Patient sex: M
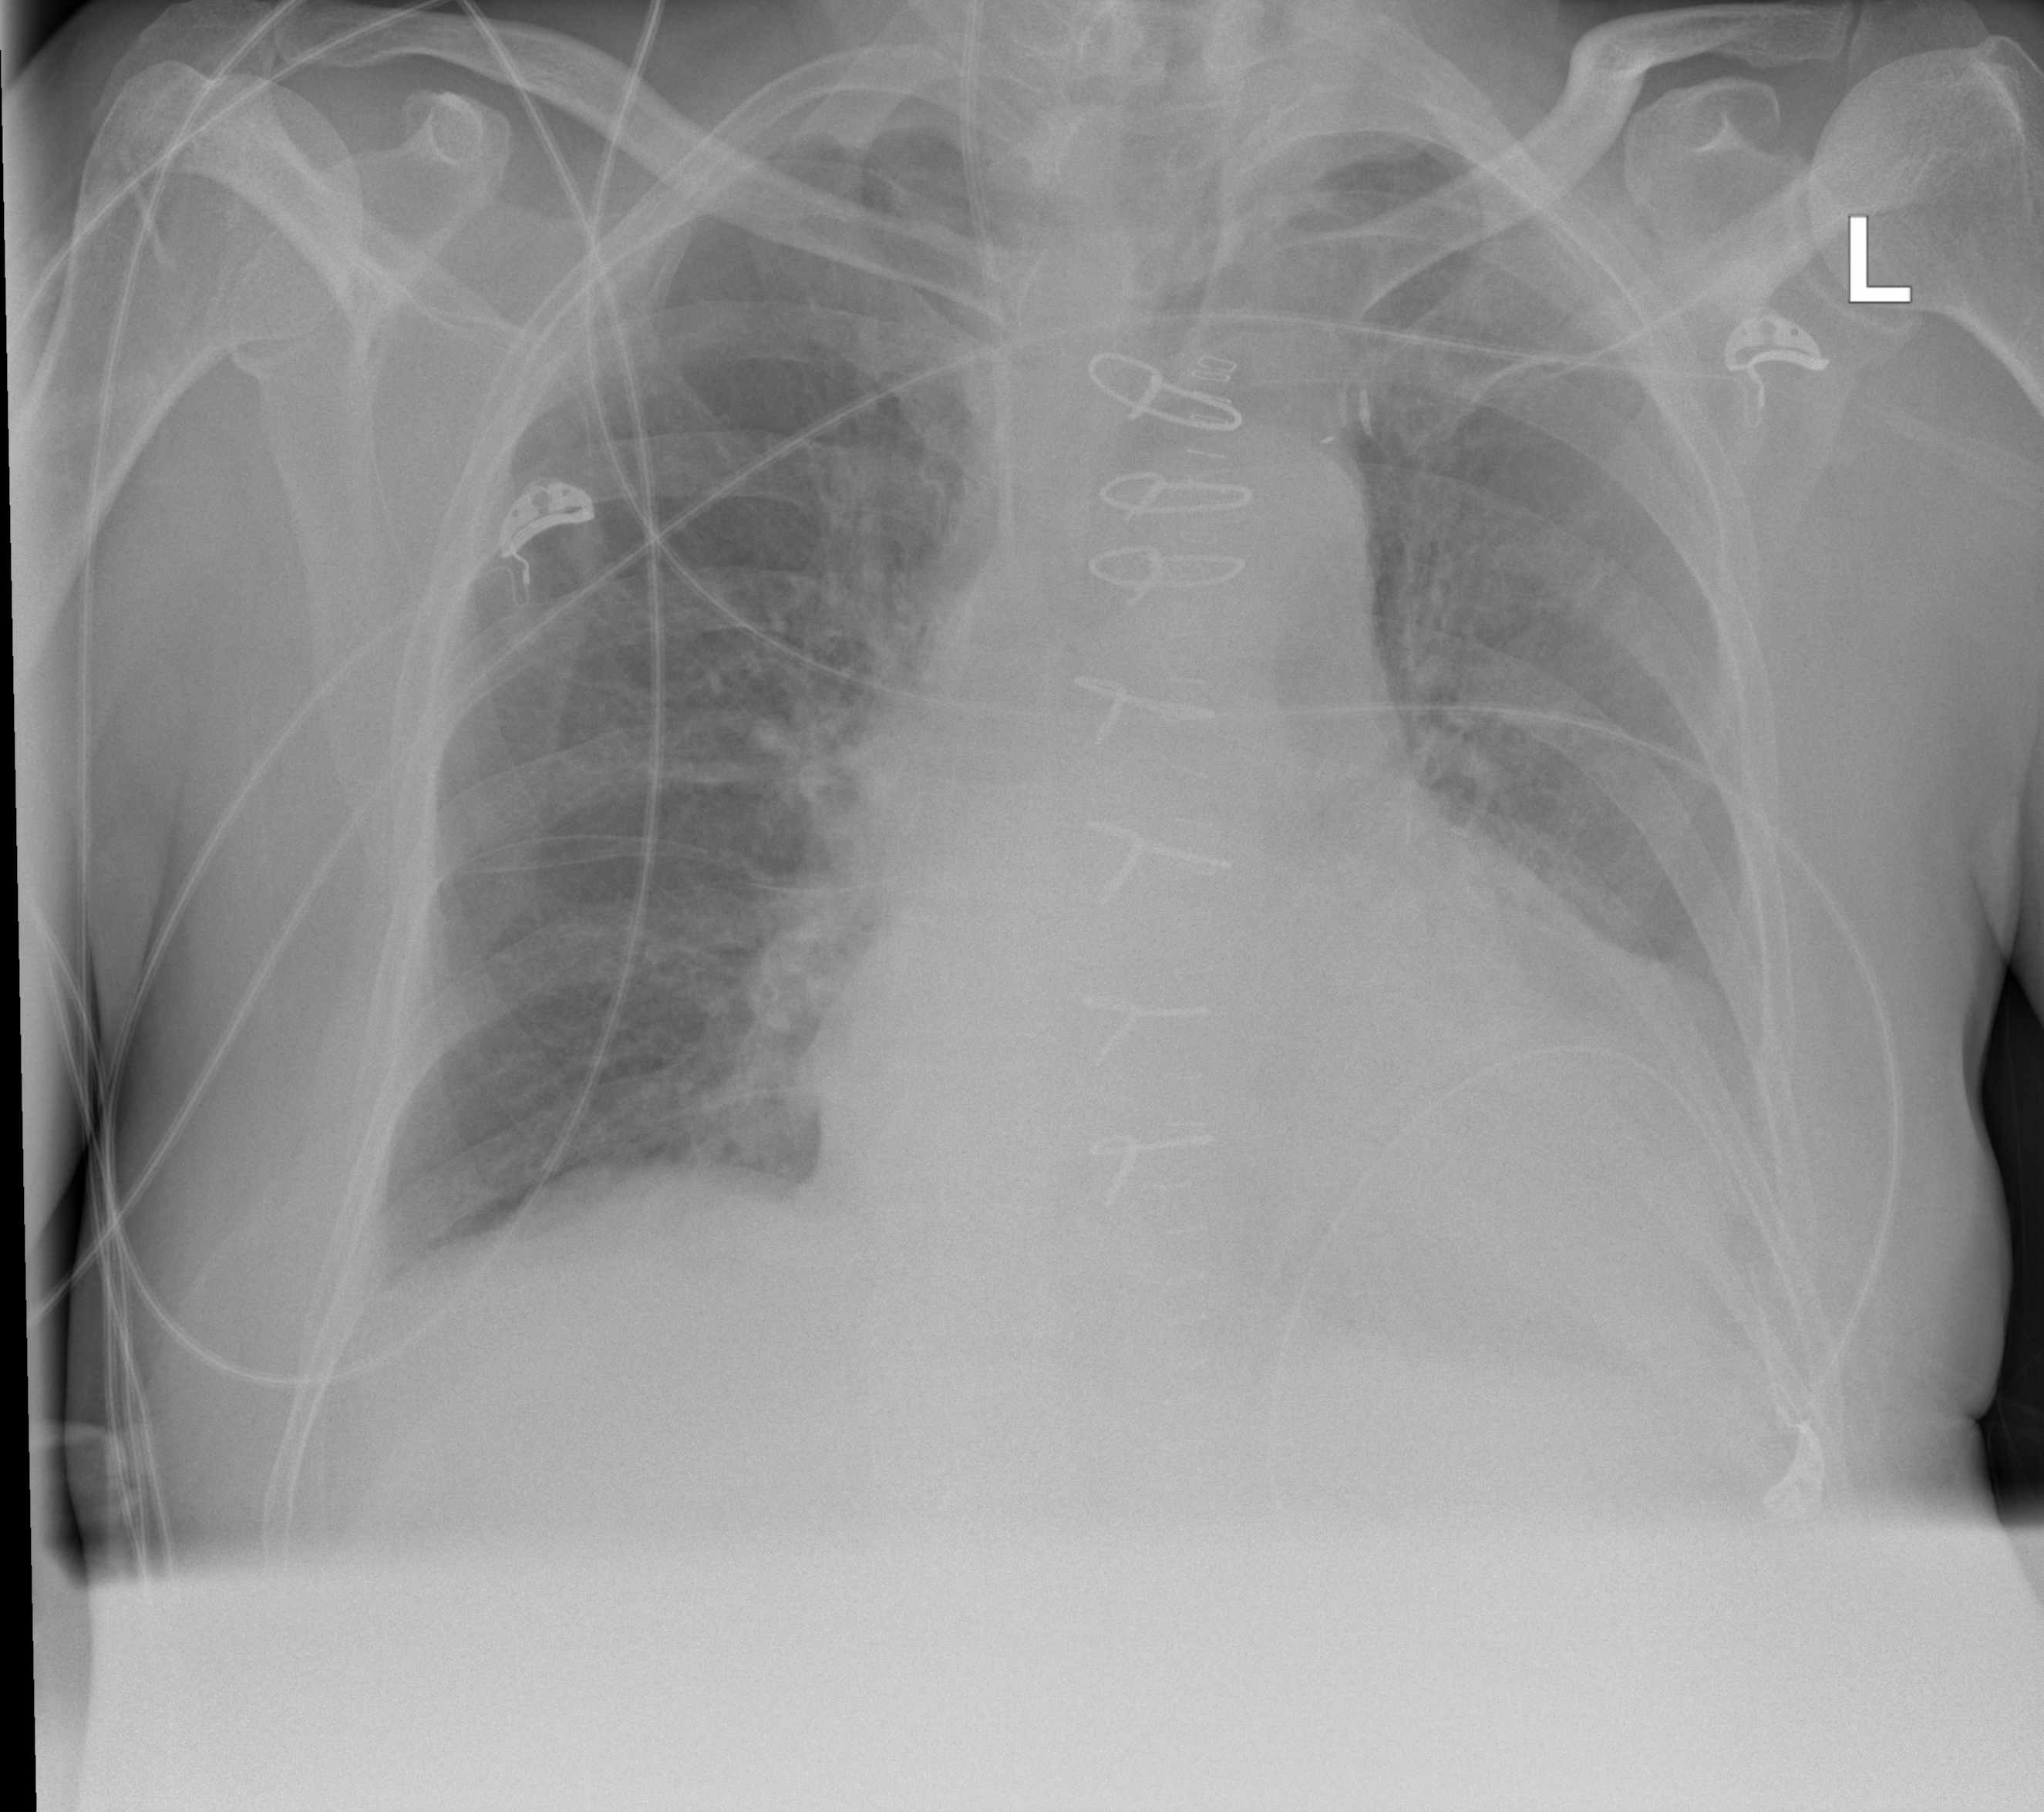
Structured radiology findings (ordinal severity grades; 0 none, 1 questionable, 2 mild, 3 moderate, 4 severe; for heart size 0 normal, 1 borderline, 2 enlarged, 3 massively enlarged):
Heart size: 2
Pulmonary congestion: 0
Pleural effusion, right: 1
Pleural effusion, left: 1
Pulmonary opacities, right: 0
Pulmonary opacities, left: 0
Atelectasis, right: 0
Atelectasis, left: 2